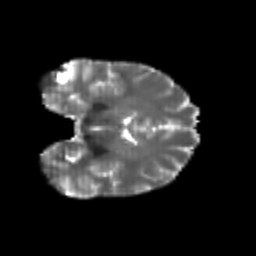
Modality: T2w
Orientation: coronal
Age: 24
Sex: female
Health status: healthy
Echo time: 0.074 s